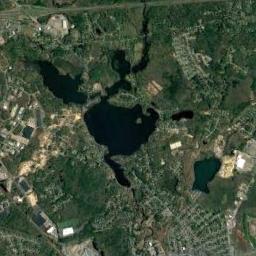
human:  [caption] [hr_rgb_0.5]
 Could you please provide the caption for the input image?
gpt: An irregular blue lake is surrounded by green areas and forests and residential areas, With small lakes next to it .

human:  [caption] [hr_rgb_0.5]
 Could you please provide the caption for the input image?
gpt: There are many lakes of different shapes and sizes .

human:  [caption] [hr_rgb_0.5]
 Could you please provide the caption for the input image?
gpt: There are paths on both sides of the lake .

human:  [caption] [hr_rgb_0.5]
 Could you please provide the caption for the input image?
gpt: Some lakes of different sizes are surrounded by some groves of trees and residential areas and the water is dark blue .

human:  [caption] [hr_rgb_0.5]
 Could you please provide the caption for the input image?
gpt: There are green land and some buildings around the lake .